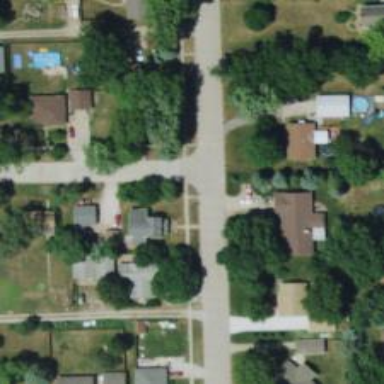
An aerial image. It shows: Residential road with sidewalk on the left side.